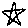
Label: star